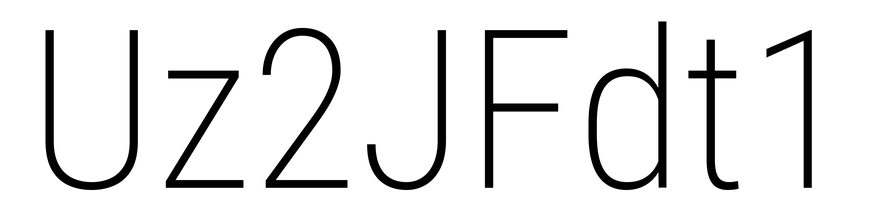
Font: Roboto_Condensed_ExtraLight